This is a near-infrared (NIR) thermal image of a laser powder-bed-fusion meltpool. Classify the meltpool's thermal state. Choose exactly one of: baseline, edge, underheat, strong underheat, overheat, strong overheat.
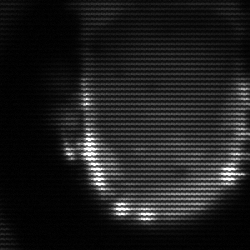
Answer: baseline